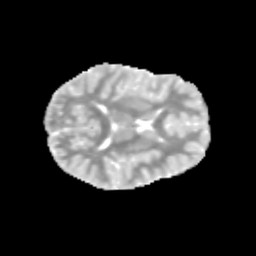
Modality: MD
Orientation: axial
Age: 12
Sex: female
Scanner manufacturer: siemens
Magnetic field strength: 3 T
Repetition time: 3.8 s
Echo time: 0.07 s